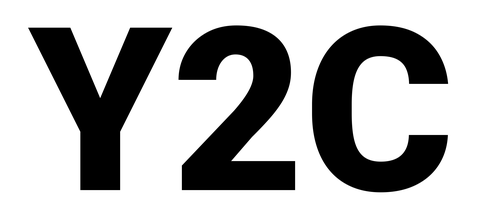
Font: Roboto_Black